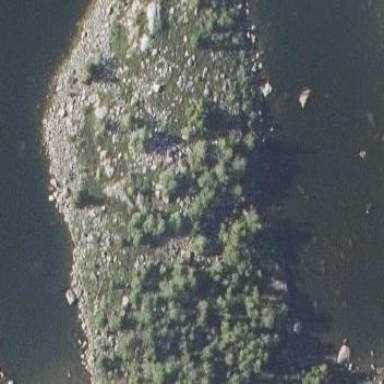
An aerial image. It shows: Natural scree.